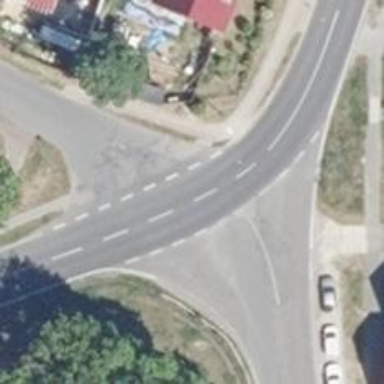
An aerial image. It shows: Road with "give way" sign.